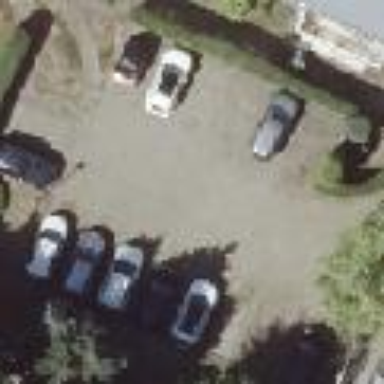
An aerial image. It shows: Parking area with concrete-plated surface.